Sex: M
Age: 65
Scanner: Avanto
Primary tumour origin: Other
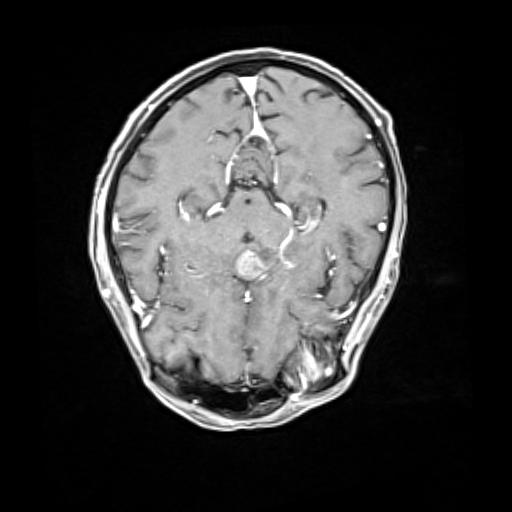
Segmented lesion volume (cc): 1.518
Number of lesion components: 1